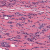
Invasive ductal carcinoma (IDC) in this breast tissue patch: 1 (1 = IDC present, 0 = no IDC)